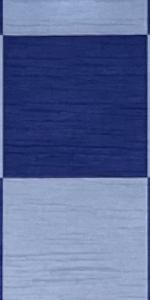
Label: Empty